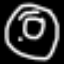
Label: donut